Question:
I want to make 'TextView' swipeable and also scrollable as above image.
below is my code , 'TextView' is in adapter and swipe functionality in activity.
'''
public class MsgSwipActivity extends Base {
private static final String TAG = "MainActivity";
private SwipeDeck swipe_deck;
private ImageView imgThank;
private Toolbar toolbar;
private AdView mAdView;
private int page_no = 1;
private SwipMsgAdapter adapter;
private ArrayList<MsgListData> msgListDatas;
@Override
protected void onCreate(Bundle savedInstanceState) {
super.onCreate(savedInstanceState);
setContentView(R.layout.msgswip);
swipe_deck = (SwipeDeck) findViewById(R.id.swipe_deck);
mAdView = (AdView) findViewById(R.id.adView);
imgThank = (ImageView) findViewById(R.id.imgThank);
imgThank.setVisibility(View.GONE);
MobileAds.initialize(MsgSwipActivity.this, getString(R.string.banner_home_footer));
AdRequest adRequest = new AdRequest.Builder()
.addTestDevice(AdRequest.DEVICE_ID_EMULATOR)
.build();
mAdView.loadAd(adRequest);
// Start loading the ad in the background.
toolbar = (Toolbar) findViewById(R.id.toolbar);
swipe_deck.setHardwareAccelerationEnabled(true);
msgList();
msgListDatas = new ArrayList<>();
adapter = new SwipMsgAdapter(MsgSwipActivity.this, R.layout.rowmsg_item, msgListDatas);
swipe_deck.setAdapter(adapter);
swipe_deck.setEventCallback(new SwipeDeck.SwipeEventCallback() {
@Override
public void cardSwipedLeft(int position) {
Log.i("MainActivity", "card was swiped left, position in adapter: " + position);
}
@Override
public void cardSwipedRight(int position) {
Log.i("MainActivity", "card was swiped right, position in adapter: " + position);
}
@Override
public void cardsDepleted() {
page_no = page_no + 1;
msgList();
msgListDatas = new ArrayList<>();
adapter = new SwipMsgAdapter(MsgSwipActivity.this, R.layout.rowmsg_item, msgListDatas);
swipe_deck.setAdapter(adapter);
Log.i("MainActivity", "no more cards");
}
@Override
public void cardActionDown() {
Log.i(TAG, "cardActionDown");
}
@Override
public void cardActionUp() {
Log.i(TAG, "cardActionUp");
}
});
}
}
public void msgList() {
String id = getIntent().getStringExtra("ID");
String cat_id = getIntent().getStringExtra("CATID");
VLogger.infoLog(cat_id);
if (Utility.checkInternetConnection(this)) {
RetrofitClient.getInstance().getRestOkClient().
msgSticky("ListingShayariSingle",
cat_id,
((VApp) getApplicationContext()).getCheck()
, id, String.valueOf(page_no), callback);
} else {
Toast.makeText(MsgSwipActivity.this, "No Intetnet please try again", Toast.LENGTH_SHORT).show();
}
}
private final retrofit.Callback callback = new retrofit.Callback() {
@Override
public void success(Object object, Response response) {
MsgList msgList = (MsgList) object;
if (msgList.getData() != null) {
for (int i = 0; i < msgList.getData().size(); i++) {
MsgListData item = new MsgListData();
item.setId(msgList.getData().get(i).getId());
item.setReg_date(msgList.getData().get(i).getReg_date());
item.setStatus(msgList.getData().get(i).getStatus());
item.setDetails(msgList.getData().get(i).getDetails());
item.setCategory(msgList.getData().get(i).getCategory());
item.setLanguage(msgList.getData().get(i).getLanguage());
item.setColor_code(msgList.getData().get(i).getColor_code());
getSupportActionBar().setTitle(msgList.getData().get(i).getC_name().toString());
msgListDatas.add(item);
}
adapter.setGridData(msgListDatas);
} else {
imgThank.setVisibility(View.VISIBLE);
}
}
@Override
public void failure(RetrofitError error) {
Toast.makeText(MsgSwipActivity.this, "Server Error", Toast.LENGTH_SHORT).show();
}
};
}
'''
and here is my adapter
'''
public class SwipMsgAdapter extends ArrayAdapter<MsgListData>{
private ArrayList<MsgListData> rowDatas;
private Context context;
private int layoutResourceId;
public EditText edtSave;
public String image_Id;
private boolean checked;
Uri bmpUri;
private ImageView imgFav, imgCopy, imgFb, imgShare, imgHike;
private ImageView imgWhatsapp;
private TextView imgMain;
private View positiveAction;
CallbackManager callbackManager;
ShareDialog shareDialog;
public SwipMsgAdapter(Context context, int layoutResourceId, ArrayList<MsgListData> rowDatas) {
super(context, layoutResourceId, rowDatas);
this.layoutResourceId = layoutResourceId;
this.context = context;
this.rowDatas = rowDatas;
}
public void setGridData(ArrayList<MsgListData> rowDatas) {
this.rowDatas = rowDatas;
notifyDataSetChanged();
}
@Override
public int getCount() {
return rowDatas.size();
}
@Override
public long getItemId(int position) {
return position;
}
@Override
public View getView(final int position, View convertView, ViewGroup parent) {
FacebookSdk.sdkInitialize(context.getApplicationContext());
View v = convertView;
if (v == null) {
LayoutInflater inflater = (LayoutInflater) context.getSystemService(Context.LAYOUT_INFLATER_SERVICE);
// normally use a viewholder
v = inflater.inflate(R.layout.rowmsg_item, parent, false);
}
callbackManager = CallbackManager.Factory.create();
shareDialog = new ShareDialog((Activity) context);
imgMain = (TextView) v.findViewById(R.id.imgMain);
imgFav = (ImageView) v.findViewById(R.id.imgFav);
imgCopy = (ImageView) v.findViewById(R.id.imgCopy);
imgHike = (ImageView) v.findViewById(R.id.imgHike);
imgWhatsapp = (ImageView) v.findViewById(R.id.imgWhatsapp);
imgFb = (ImageView) v.findViewById(R.id.imgFb);
imgShare = (ImageView) v.findViewById(R.id.imgShare);
CardView card_view = (CardView) v.findViewById(R.id.card_view);
int color = Color.parseColor(rowDatas.get(position).getColor_code());
card_view.setCardBackgroundColor(color);
image_Id = rowDatas.get(position).getId();
imgMain.setText(rowDatas.get(position).getDetails());
VLogger.infoLog("IMAGE" + String.valueOf(bmpUri));
RetrofitClient.getInstance().getRestOkClient().
checkMsgFavorite("AvailableFavoritText", VPreferences.getPreferanceDeviceID(context)
, rowDatas.get(position).getId(), checkCallback);
};
'''
how can i implement both functionality scroll and swipe?
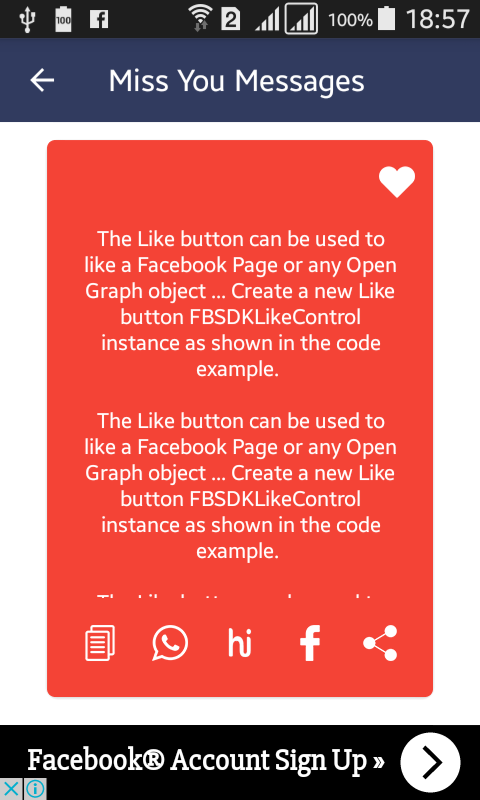
Answer: Scrollable TextView: Put the TextView as the child of a ScrollView.
'''
<ScrollView
android:layout_width="match_parent"
android:layout_height="match_parent">
<TextView
android:layout_width="wrap_content"
android:layout_height="wrap_content"
android:text="Hello World!" />
</ScrollView>
'''
Remember that a ScrollView can only hold ONE object.
For Gestures, look at <URL>
EDIT:
You can also use this line of code in the XML and see if it works (with the textview):
'''
android:scrollbars="vertical"
'''